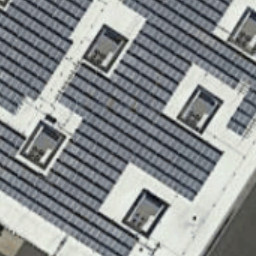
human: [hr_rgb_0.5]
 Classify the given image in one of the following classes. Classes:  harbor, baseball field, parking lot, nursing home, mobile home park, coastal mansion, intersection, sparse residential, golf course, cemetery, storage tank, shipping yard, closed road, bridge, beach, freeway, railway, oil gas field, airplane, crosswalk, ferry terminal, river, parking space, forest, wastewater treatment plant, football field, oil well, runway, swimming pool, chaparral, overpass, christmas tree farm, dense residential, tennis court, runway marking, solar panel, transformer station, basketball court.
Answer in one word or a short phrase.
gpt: solar panel